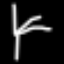
Label: chair